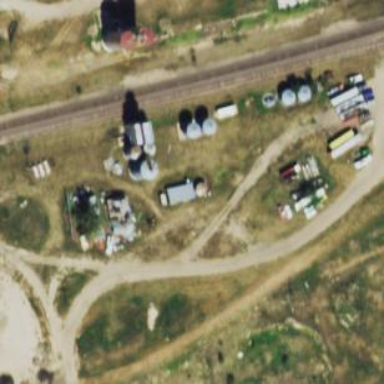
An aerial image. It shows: Silo.